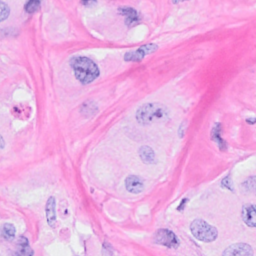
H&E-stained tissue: Breast